The plot is a time-scale (wavelet) decomposition of a bearing vibration signal. Diagnose the bearing from this image, choosing from: normal, inner_race, outer_race, ball.
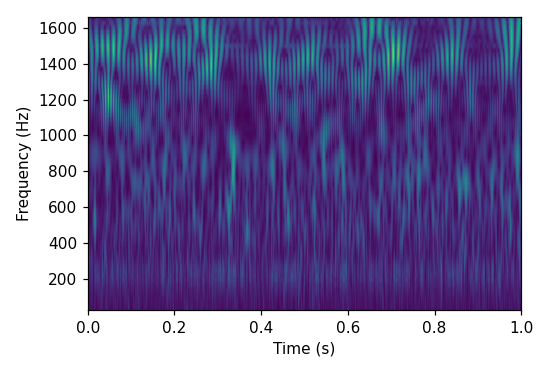
Answer: normal